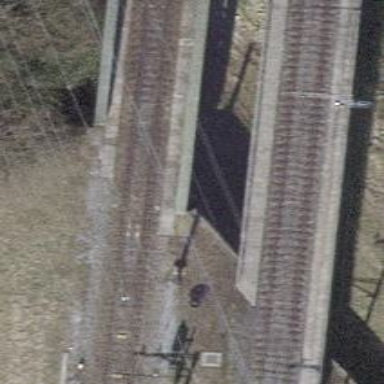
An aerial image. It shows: Railway bridge with truss structure. The railway on the bridge has contact lines for electrification.